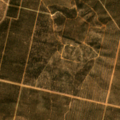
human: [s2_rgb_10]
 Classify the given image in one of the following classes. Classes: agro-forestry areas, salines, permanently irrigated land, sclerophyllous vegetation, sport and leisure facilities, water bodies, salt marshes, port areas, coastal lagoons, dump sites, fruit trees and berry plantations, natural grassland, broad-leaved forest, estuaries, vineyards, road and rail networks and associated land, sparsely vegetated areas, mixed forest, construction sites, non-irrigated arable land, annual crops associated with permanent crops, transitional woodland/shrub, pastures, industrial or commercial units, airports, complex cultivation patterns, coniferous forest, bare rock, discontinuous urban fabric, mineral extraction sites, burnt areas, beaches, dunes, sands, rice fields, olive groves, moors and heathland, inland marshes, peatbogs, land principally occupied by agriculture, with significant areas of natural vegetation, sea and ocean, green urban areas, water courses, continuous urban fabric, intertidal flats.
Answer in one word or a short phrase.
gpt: olive groves